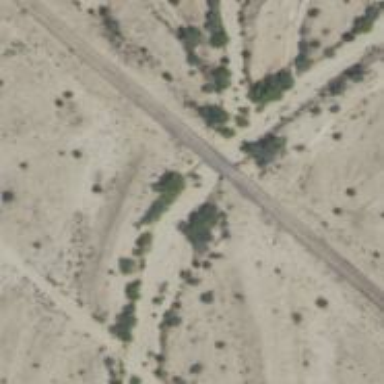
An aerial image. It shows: Abandoned railroad bridge.